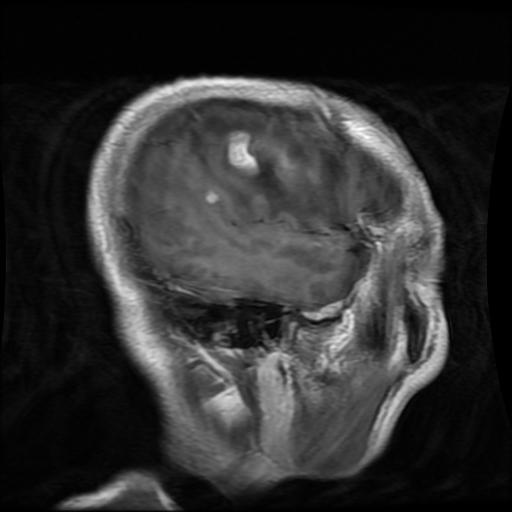
Label: glioma